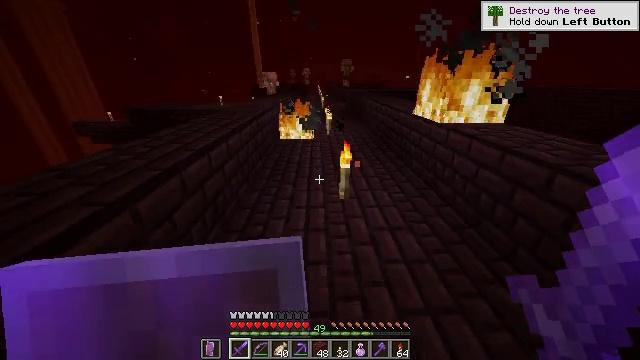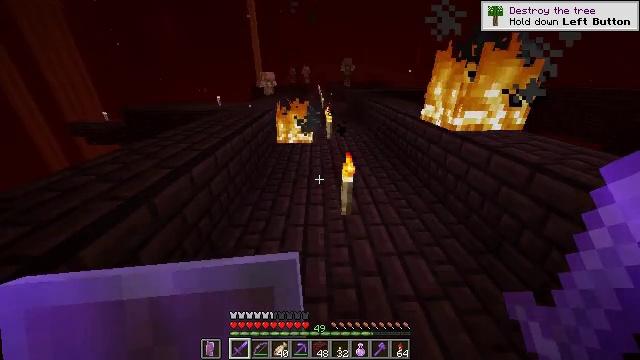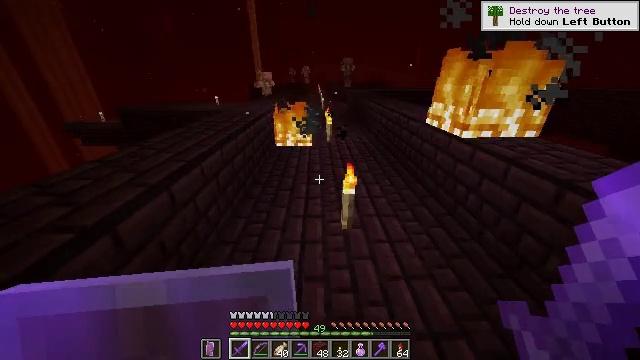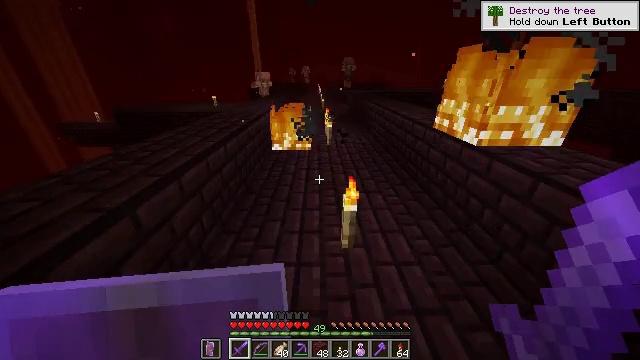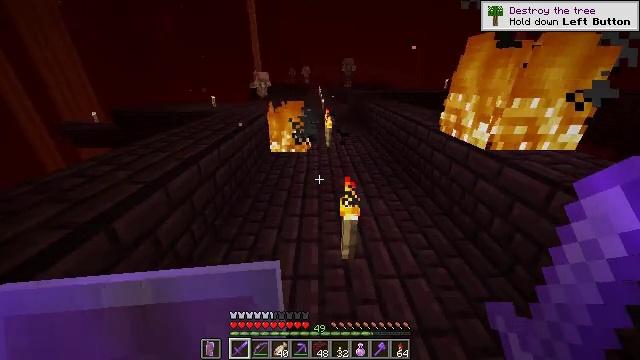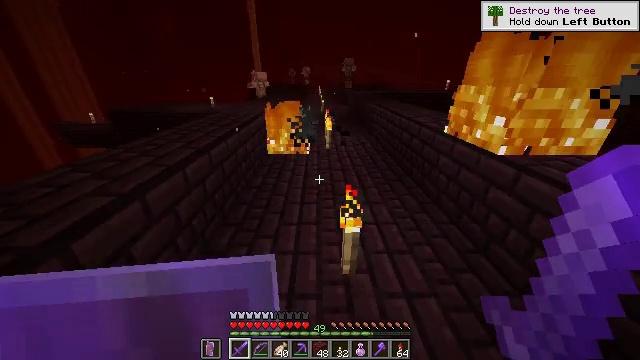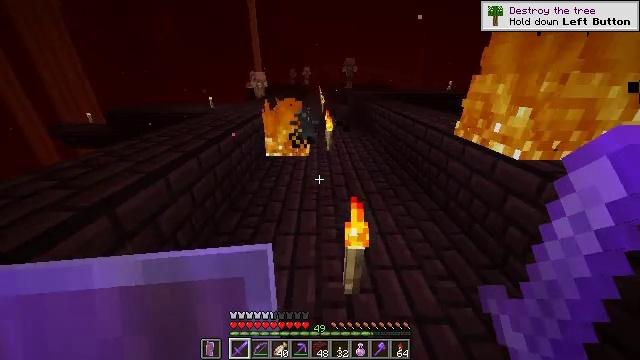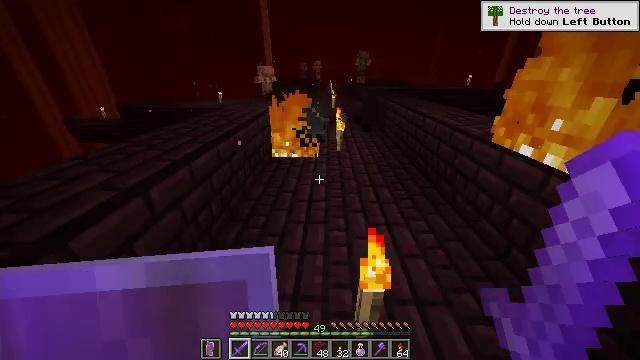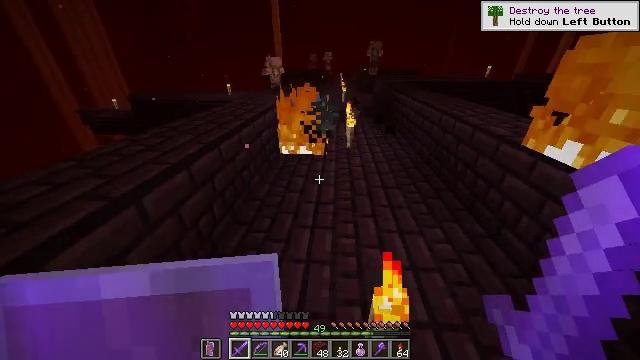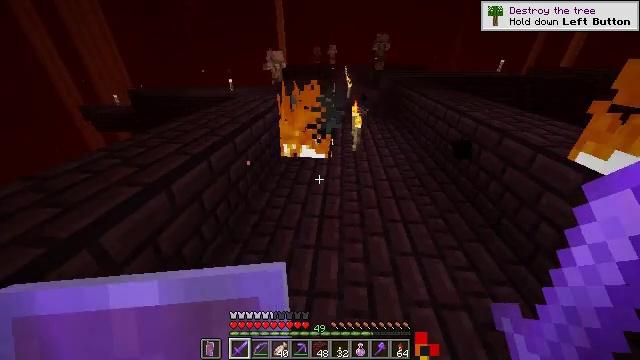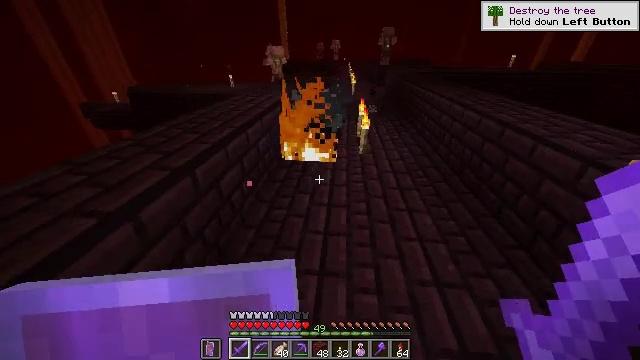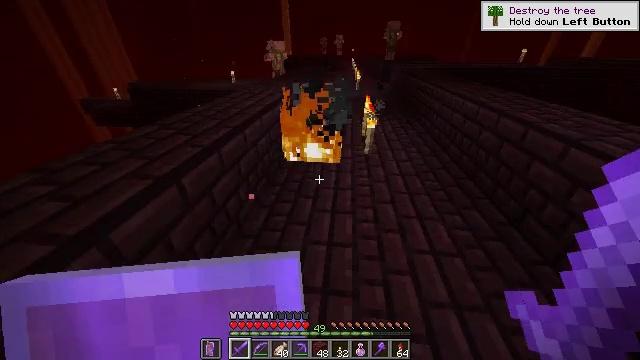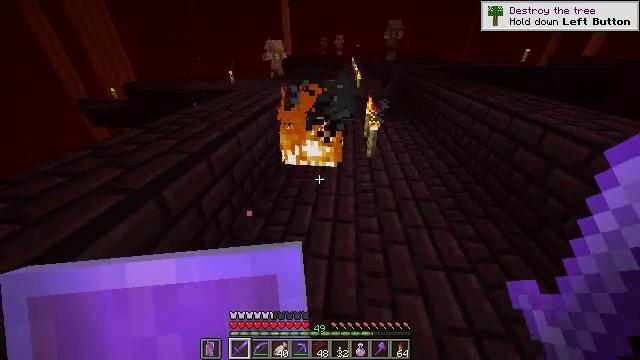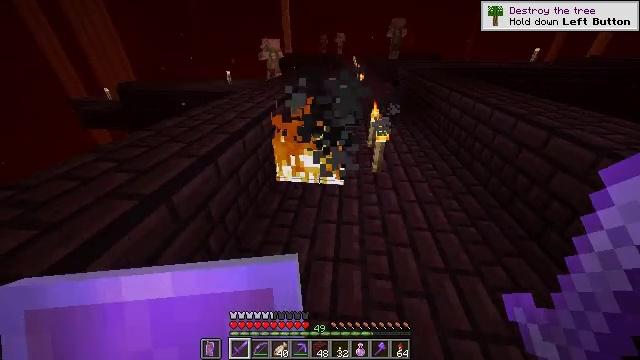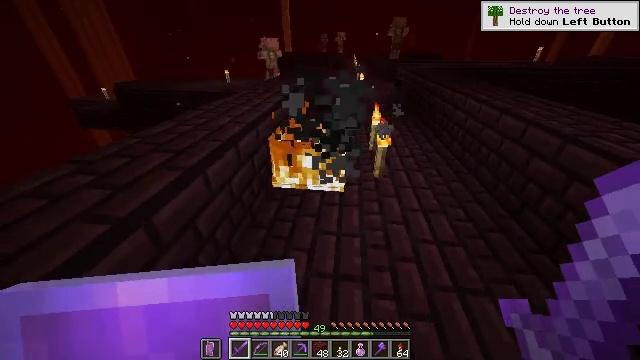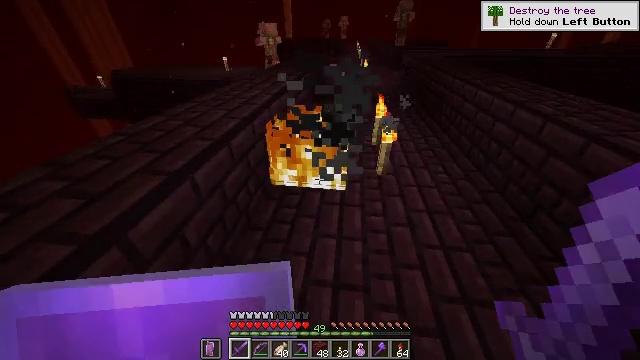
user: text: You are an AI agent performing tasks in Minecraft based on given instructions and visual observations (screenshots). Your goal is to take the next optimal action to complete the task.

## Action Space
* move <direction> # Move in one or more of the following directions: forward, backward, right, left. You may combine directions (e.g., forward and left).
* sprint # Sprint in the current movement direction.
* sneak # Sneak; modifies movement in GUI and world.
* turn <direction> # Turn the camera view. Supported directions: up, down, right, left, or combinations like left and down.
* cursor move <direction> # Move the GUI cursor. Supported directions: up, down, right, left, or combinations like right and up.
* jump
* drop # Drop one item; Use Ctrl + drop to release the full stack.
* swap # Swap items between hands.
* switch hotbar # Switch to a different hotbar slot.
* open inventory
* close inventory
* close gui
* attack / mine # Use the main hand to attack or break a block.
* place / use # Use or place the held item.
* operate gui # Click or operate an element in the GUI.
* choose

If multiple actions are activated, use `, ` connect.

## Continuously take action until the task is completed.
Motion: motion action
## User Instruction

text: Clear the fire from the area.
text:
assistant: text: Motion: move forward, sprint
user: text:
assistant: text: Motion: move forward, sprint
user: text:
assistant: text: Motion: move forward, sprint
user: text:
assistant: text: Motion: move forward, sprint
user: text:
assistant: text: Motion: move forward, sprint
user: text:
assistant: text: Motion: move forward, sprint
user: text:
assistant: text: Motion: move forward, sprint, turn left and down
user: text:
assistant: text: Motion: move forward, sprint, turn left and down
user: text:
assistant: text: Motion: move forward, sprint, turn left and down
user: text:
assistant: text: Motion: move forward, sprint, turn down
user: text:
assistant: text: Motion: move forward, sprint, turn down
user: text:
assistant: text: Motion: move forward, sprint
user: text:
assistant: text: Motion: move forward, sprint
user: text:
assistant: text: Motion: move forward, sprint
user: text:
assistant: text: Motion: move forward, sprint, turn down
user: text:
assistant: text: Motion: move forward, sprint
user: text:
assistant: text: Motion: move forward, sprint, turn down, attack / mine
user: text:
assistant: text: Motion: move forward, sprint, turn down, attack / mine
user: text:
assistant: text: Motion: move forward, sprint, attack / mine
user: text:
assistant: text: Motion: move forward, sprint
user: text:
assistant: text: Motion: move forward, sprint
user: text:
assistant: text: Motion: sprint